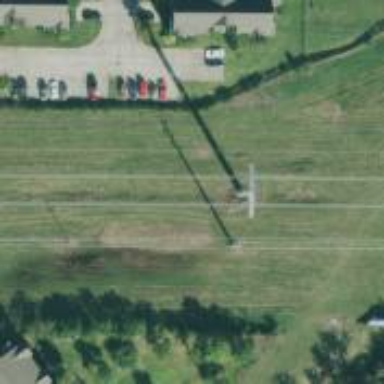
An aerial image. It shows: Power pole.